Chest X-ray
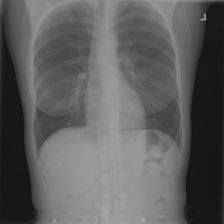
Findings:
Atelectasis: negative
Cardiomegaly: negative
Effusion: negative
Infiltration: negative
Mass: negative
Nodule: negative
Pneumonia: negative
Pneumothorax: negative
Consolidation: negative
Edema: negative
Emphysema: negative
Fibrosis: negative
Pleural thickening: negative
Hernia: negative